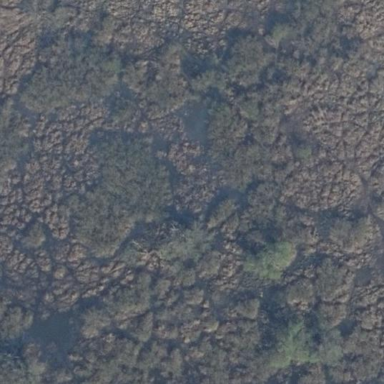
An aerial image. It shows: Swampy wetland area.